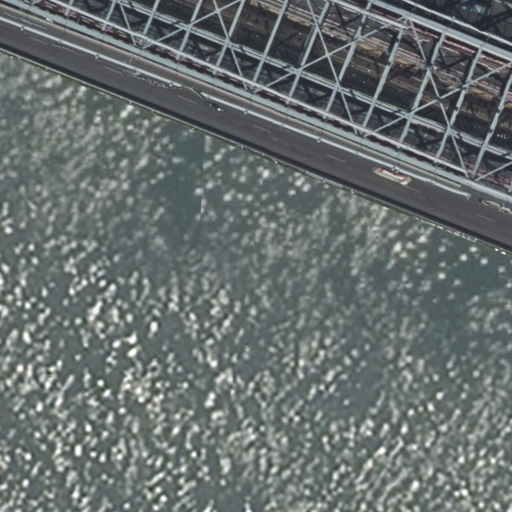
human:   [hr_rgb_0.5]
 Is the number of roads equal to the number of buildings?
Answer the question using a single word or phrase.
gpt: no

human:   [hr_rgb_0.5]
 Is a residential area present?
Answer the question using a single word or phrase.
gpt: no

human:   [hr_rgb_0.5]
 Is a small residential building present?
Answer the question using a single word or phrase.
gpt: no

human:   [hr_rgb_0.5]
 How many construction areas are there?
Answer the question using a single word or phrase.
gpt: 0

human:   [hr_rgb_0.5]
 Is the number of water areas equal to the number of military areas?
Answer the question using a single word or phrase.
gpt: no

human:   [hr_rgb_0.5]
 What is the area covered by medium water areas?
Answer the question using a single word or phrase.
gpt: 0m2

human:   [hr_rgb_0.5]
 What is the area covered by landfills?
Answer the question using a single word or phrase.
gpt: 0m2

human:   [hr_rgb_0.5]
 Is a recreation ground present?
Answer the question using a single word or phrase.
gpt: no

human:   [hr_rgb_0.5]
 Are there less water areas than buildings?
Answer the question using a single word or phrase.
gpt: no

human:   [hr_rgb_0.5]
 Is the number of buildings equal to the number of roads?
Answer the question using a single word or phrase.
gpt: no

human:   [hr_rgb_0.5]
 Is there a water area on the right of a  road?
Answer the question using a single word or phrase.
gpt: no

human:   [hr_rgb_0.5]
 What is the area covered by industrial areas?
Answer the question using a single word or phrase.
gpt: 0m2

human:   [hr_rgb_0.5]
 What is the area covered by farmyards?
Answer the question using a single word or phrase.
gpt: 0m2

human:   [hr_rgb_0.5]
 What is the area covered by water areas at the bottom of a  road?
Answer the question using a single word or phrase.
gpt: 0m2

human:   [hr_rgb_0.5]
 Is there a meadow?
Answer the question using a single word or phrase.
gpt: no

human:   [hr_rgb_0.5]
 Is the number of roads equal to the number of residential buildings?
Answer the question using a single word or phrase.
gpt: no

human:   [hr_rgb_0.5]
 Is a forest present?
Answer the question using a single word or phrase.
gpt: no

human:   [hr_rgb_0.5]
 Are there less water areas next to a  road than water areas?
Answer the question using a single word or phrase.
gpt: no

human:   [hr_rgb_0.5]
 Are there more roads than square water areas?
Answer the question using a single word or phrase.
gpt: yes

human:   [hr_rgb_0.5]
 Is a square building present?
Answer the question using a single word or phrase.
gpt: no

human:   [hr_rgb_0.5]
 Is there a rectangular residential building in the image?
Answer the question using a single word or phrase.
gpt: no

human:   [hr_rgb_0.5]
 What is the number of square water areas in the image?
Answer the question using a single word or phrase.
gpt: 0

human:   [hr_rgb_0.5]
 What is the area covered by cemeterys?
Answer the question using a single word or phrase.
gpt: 0m2

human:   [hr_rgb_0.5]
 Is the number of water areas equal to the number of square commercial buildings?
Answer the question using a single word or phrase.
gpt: no

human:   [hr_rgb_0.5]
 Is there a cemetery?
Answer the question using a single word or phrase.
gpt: no

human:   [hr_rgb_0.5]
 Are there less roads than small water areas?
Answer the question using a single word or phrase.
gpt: no

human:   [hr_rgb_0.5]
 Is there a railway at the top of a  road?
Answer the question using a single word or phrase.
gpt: no

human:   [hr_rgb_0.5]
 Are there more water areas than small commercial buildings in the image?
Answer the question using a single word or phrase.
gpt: yes

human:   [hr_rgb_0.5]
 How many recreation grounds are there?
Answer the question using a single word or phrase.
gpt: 0

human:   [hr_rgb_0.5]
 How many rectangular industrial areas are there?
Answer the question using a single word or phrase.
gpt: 0

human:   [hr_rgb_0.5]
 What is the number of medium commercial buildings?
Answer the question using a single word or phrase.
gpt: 0

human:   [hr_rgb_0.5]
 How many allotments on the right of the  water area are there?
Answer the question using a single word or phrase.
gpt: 0

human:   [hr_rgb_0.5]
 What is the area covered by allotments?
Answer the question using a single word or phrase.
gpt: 0m2

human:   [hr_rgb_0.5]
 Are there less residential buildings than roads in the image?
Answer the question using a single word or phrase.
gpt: yes

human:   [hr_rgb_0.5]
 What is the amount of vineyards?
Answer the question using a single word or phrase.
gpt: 0

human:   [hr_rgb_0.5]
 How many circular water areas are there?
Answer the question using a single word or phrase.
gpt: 0